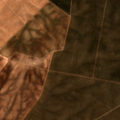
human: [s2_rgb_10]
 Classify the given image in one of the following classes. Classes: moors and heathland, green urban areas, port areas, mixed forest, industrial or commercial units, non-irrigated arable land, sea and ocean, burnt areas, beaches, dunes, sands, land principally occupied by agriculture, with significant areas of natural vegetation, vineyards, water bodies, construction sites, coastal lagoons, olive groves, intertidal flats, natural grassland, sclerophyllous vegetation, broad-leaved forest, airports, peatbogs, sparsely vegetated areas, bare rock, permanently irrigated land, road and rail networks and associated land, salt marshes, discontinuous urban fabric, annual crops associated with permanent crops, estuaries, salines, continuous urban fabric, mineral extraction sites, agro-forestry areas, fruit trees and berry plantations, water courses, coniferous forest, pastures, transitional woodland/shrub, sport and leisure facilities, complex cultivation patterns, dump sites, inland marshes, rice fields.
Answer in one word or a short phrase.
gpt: non-irrigated arable land, permanently irrigated land, olive groves